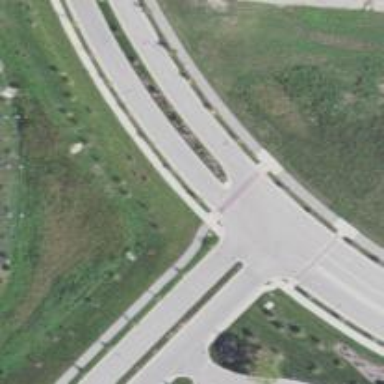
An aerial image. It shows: Crossing on the cycleway.